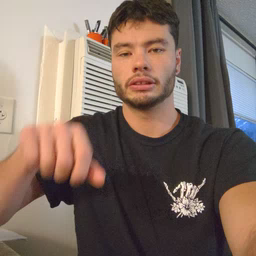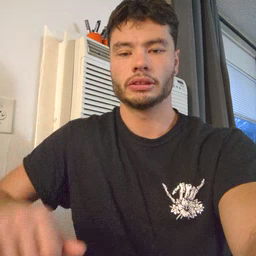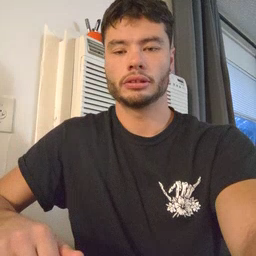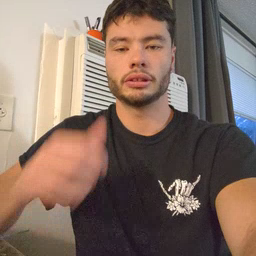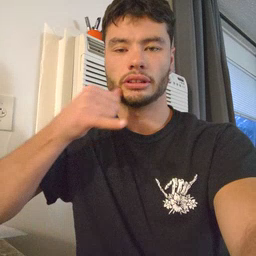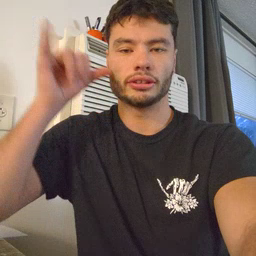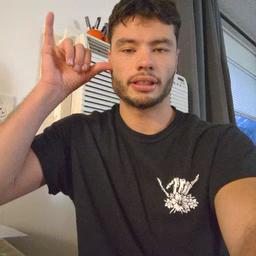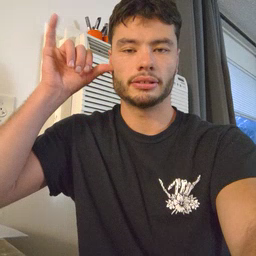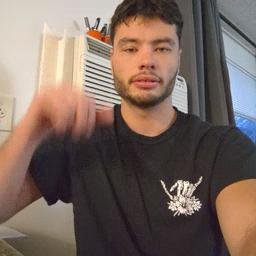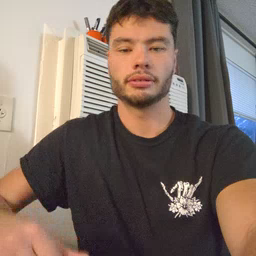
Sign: yesterday